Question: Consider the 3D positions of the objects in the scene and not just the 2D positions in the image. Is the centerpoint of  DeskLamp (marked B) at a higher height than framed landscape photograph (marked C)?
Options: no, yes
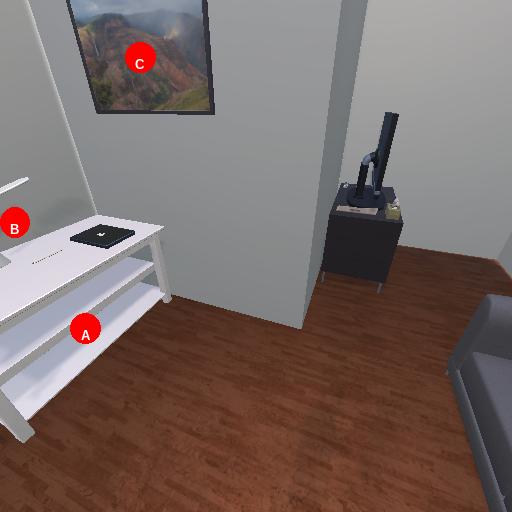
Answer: no